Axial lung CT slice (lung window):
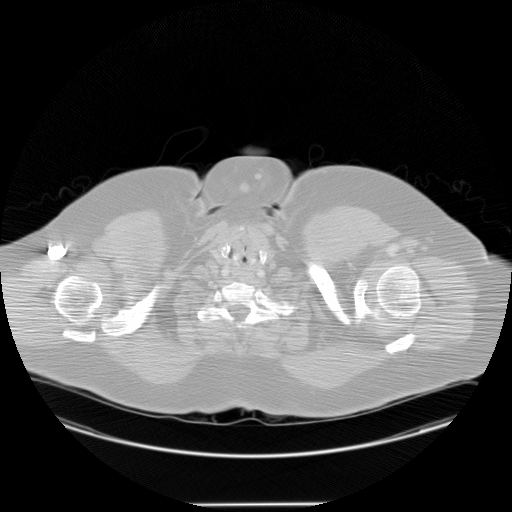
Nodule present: no